Field crop: tomato
Growth stage: 1
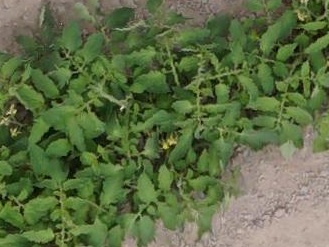
Species: tomato